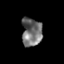
Tissue: skin
Cell type: Epithelial cells
Senescence score: 0.1565
Nuclear area (px): 556
Mean DAPI intensity: 113.085